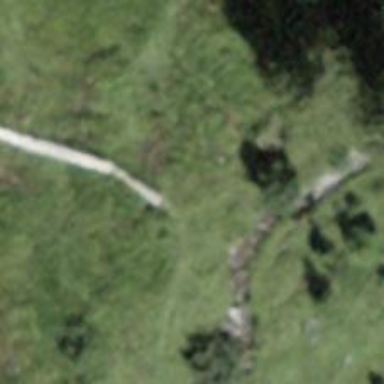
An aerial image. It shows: Path on bridge.